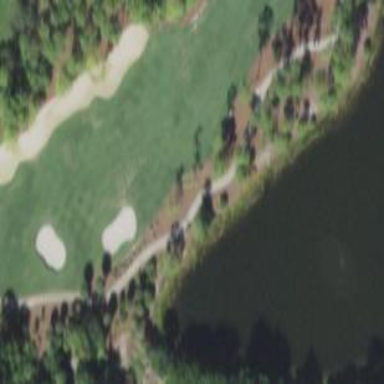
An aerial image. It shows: Golf bunker filled with natural sand.